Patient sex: M
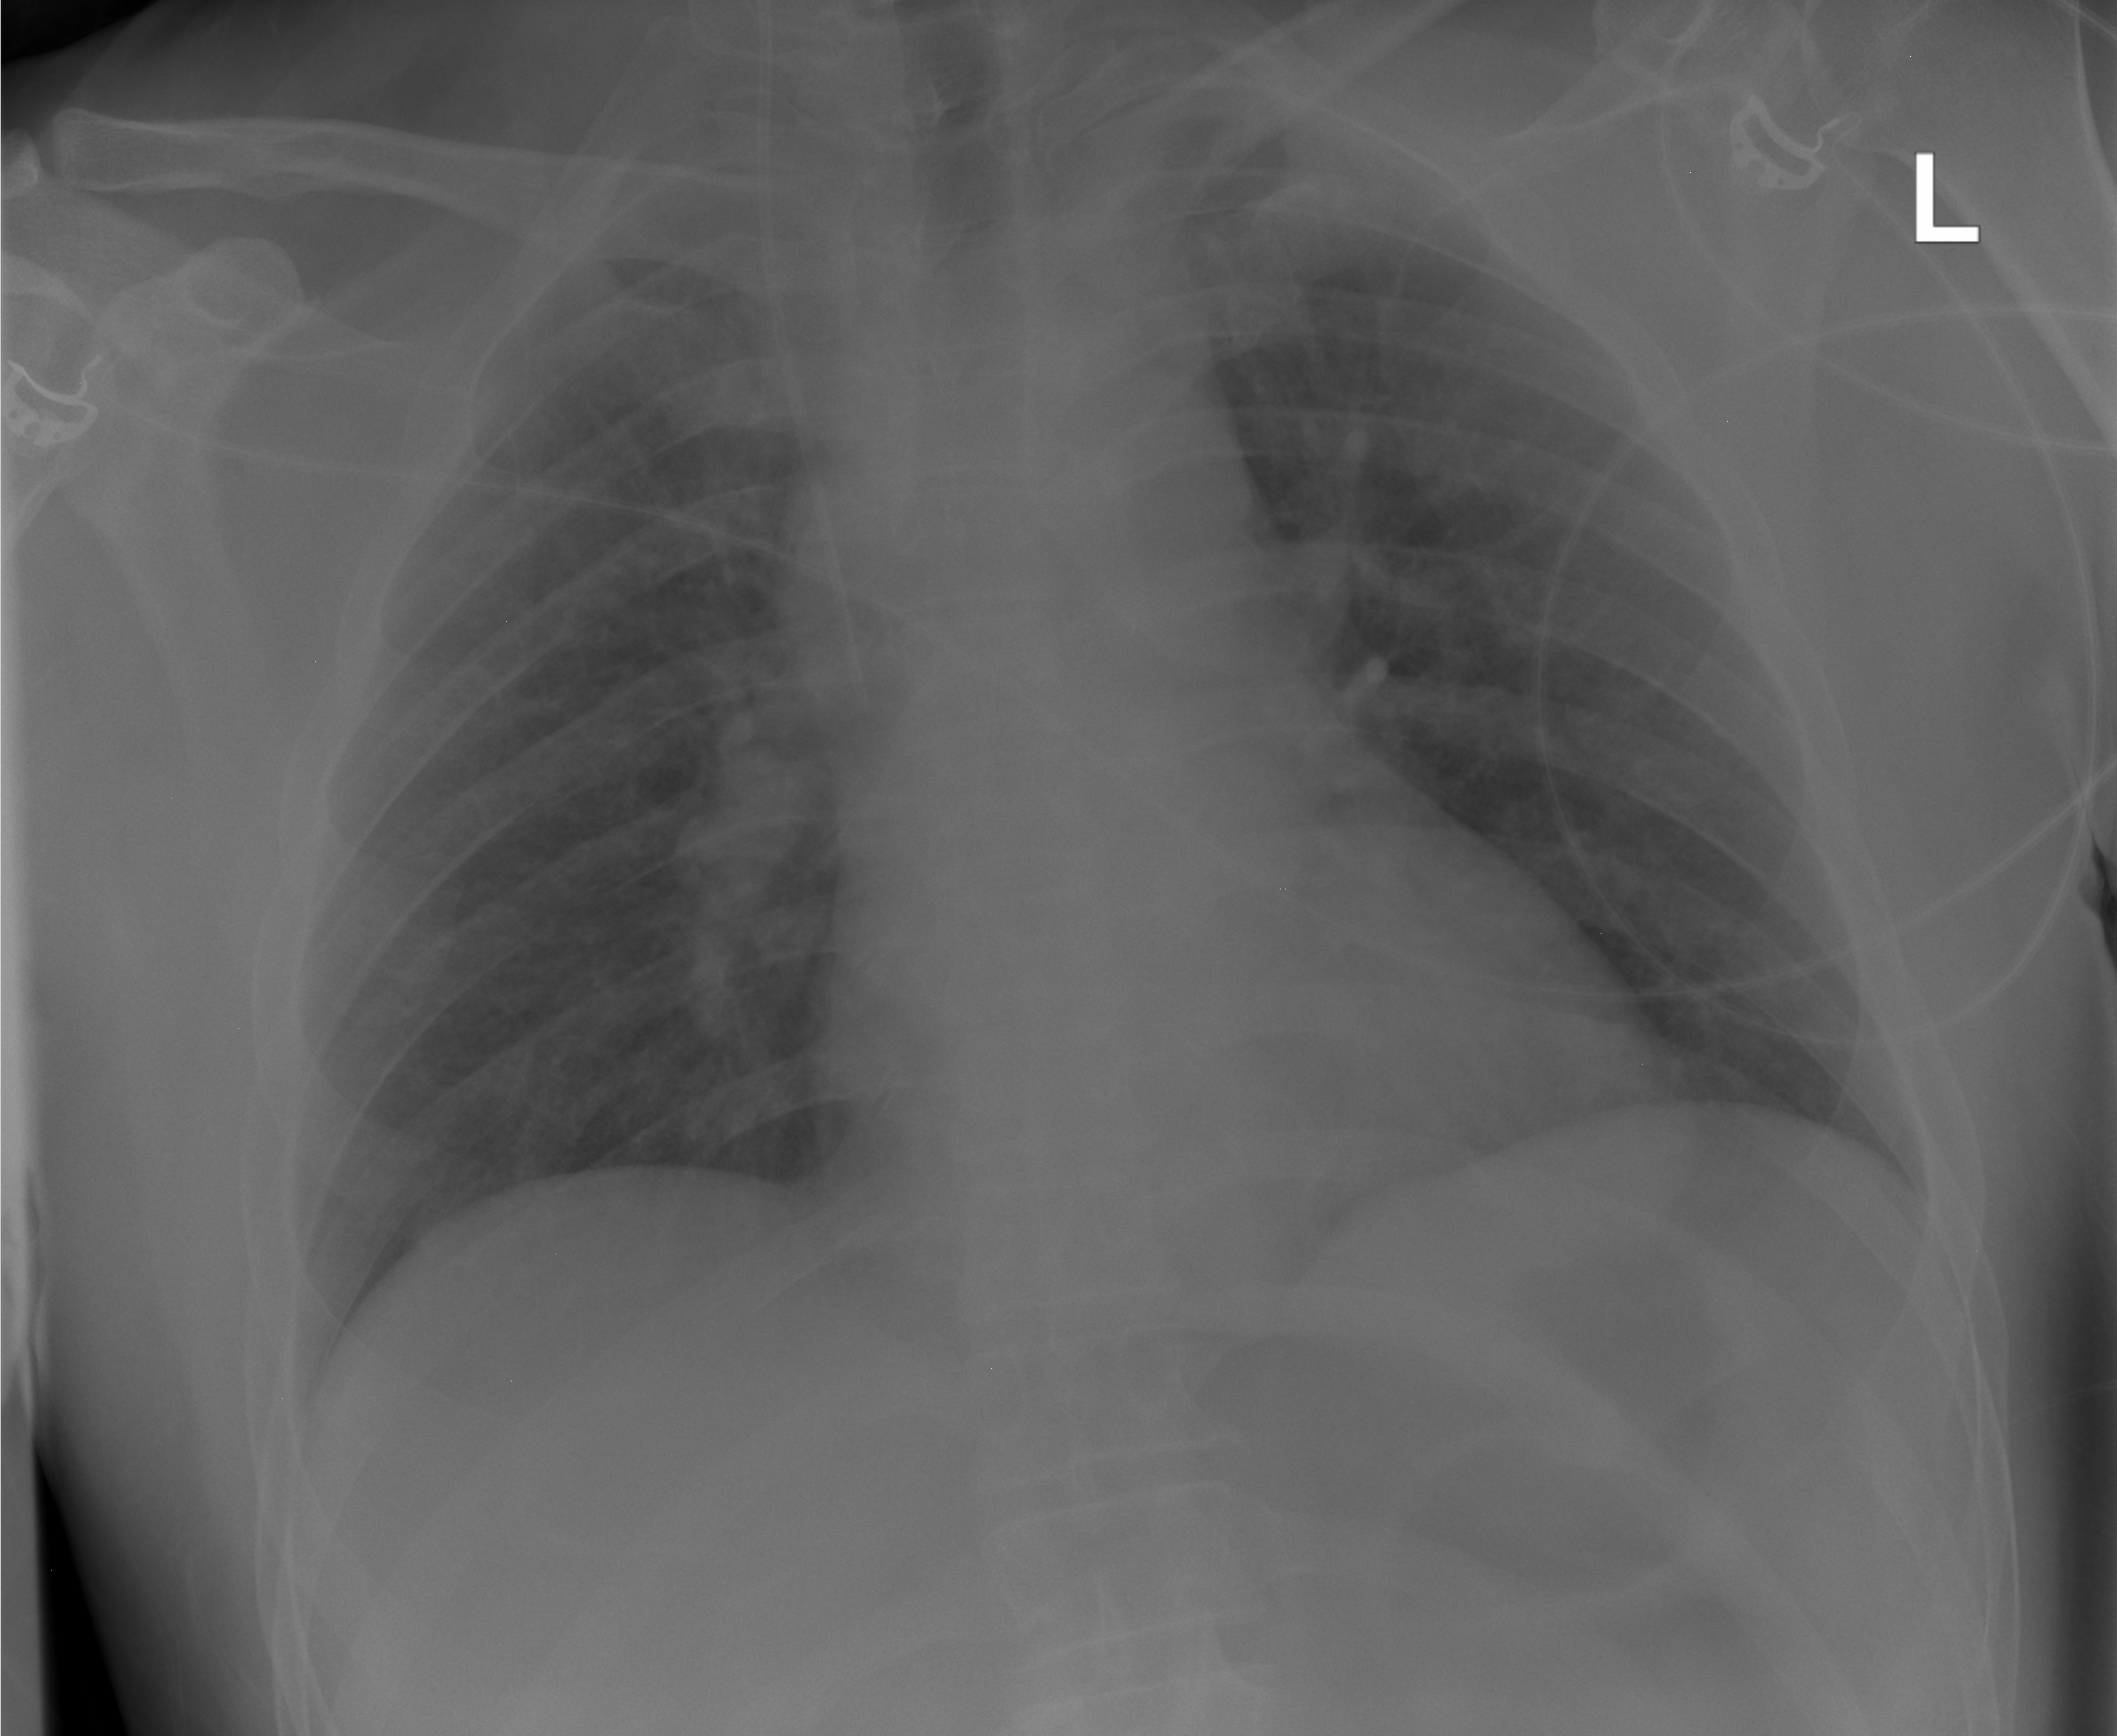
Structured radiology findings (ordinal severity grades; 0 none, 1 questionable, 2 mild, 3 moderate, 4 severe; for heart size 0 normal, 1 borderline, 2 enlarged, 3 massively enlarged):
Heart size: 0
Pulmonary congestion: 2
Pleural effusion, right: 0
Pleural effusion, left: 0
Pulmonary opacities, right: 0
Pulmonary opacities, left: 0
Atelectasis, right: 0
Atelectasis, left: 0